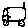
Label: car